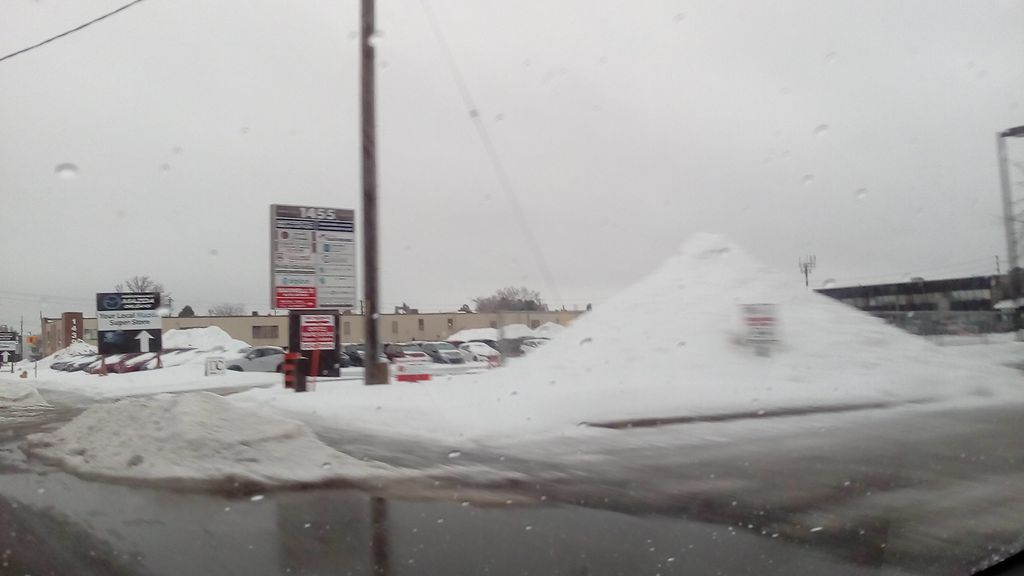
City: ottawa-gatineau